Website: home-depot
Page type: customer-info-address
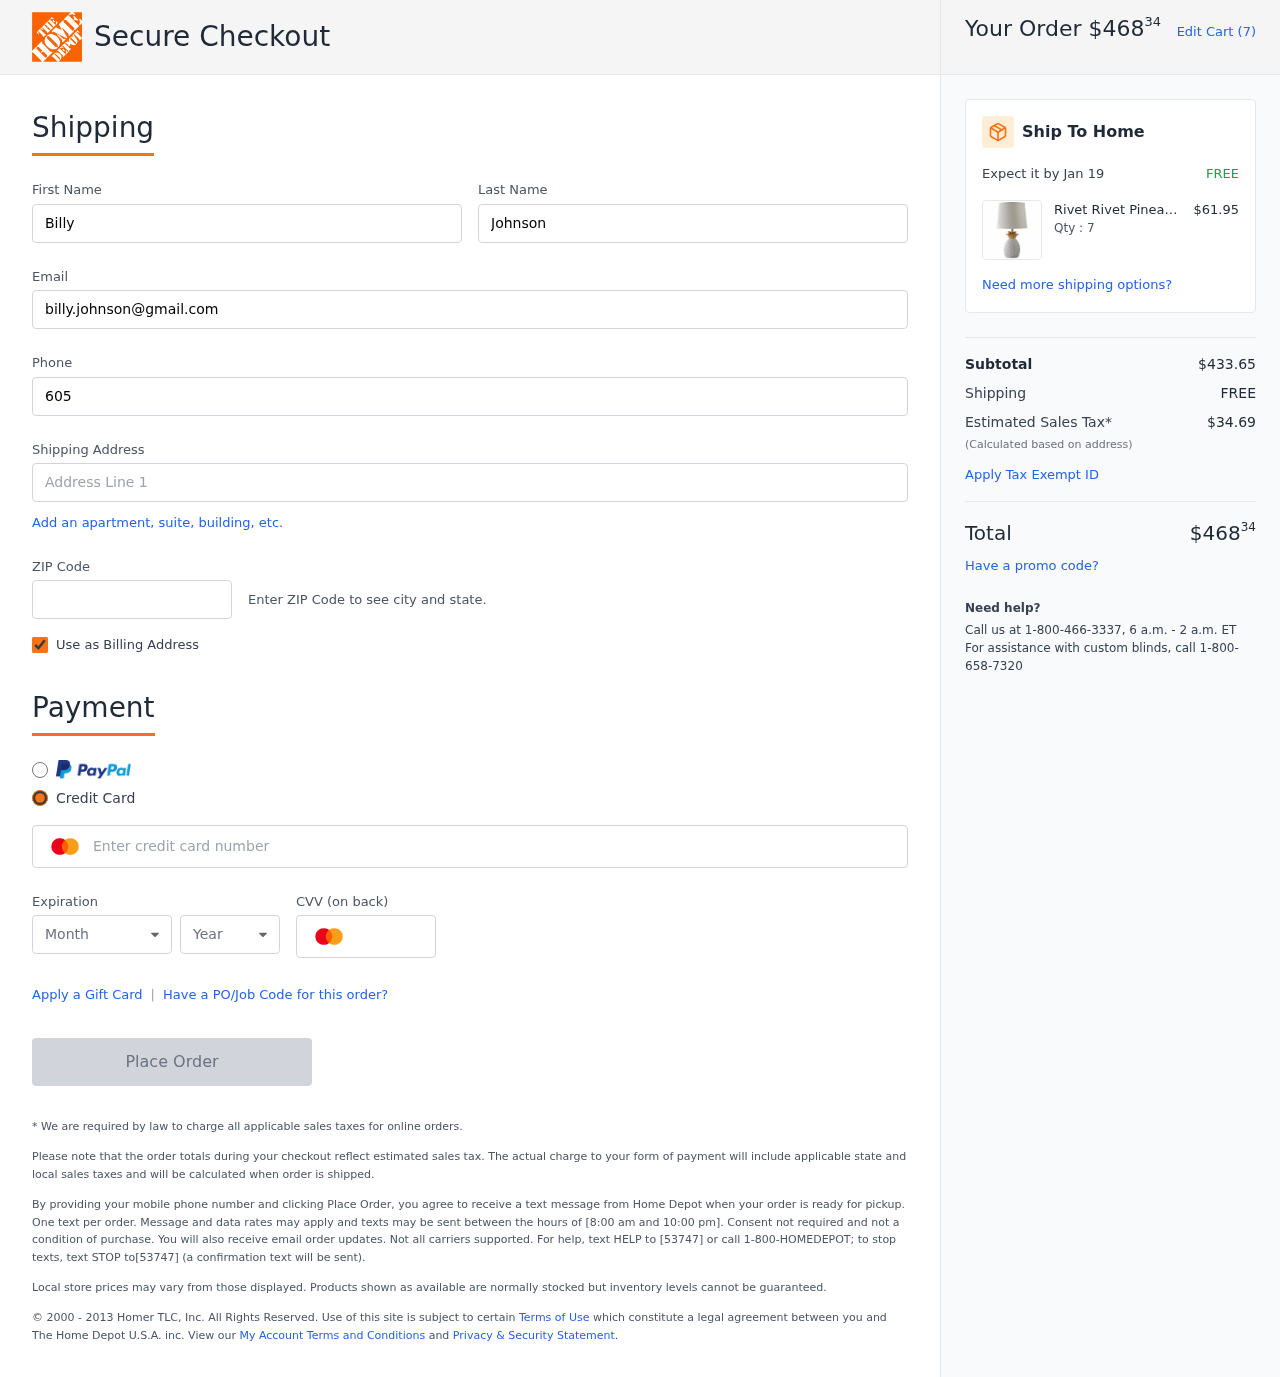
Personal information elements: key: PII_CARD_CVV
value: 141
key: PII_CARD_EXPIRY_MONTH
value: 05
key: PII_CARD_EXPIRY_YEAR
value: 26
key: PII_CARD_NUMBER
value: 2243 1997 8396 7824
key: PII_EMAIL
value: billy.johnson@gmail.com
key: PII_FIRSTNAME
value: Billy
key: PII_LASTNAME
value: Johnson
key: PII_PHONE
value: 6053610446
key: PII_POSTCODE
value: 30377
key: PII_STREET
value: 0175 Edward Stream
Product elements: key: PRODUCT1_BRAND
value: Rivet
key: PRODUCT1_NAME
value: Rivet Pineapple Ceramic Table Lamp, Modern, 18" H, White and Gold
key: PRODUCT1_PRICE
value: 61.95
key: PRODUCT1_QUANTITY
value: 7
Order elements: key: ORDER_TOTAL
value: $46834
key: ORDER_NUM_ITEMS
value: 7
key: ORDER_DELIVERY_DATE
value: Jan 19
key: ORDER_SUBTOTAL
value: $433.65
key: ORDER_SHIPPING_COST
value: FREE
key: ORDER_TAX
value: $34.69